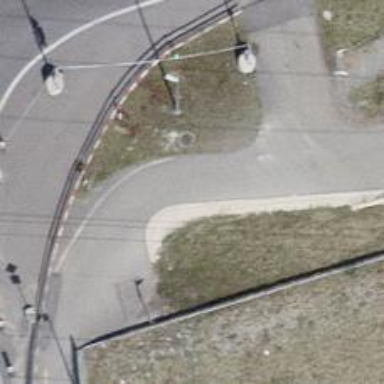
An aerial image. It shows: Cycleway.